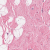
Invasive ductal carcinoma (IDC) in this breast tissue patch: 0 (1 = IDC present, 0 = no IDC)